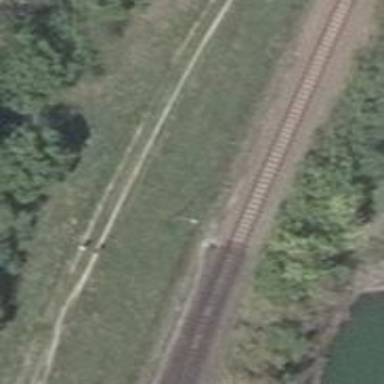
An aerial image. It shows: Railway switch with the turnout side on the left.